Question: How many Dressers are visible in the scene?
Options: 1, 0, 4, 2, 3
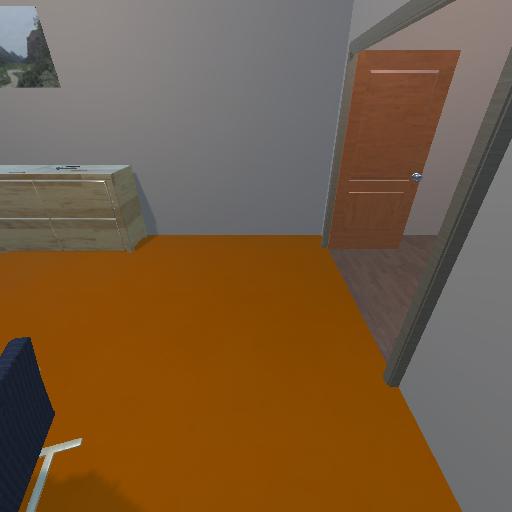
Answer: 1